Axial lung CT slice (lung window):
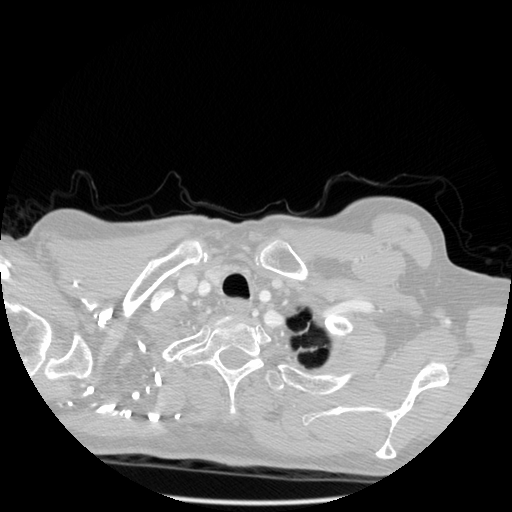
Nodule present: no